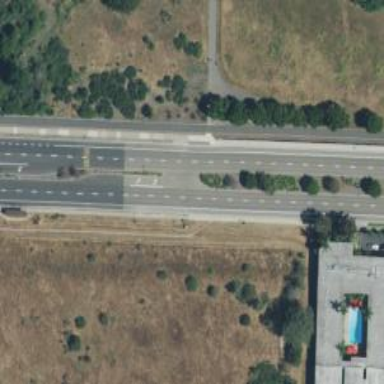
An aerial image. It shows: Secondary road with asphalt surface.